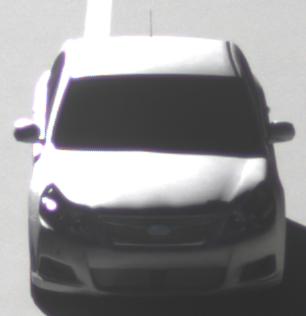
Make: Subaru
Model: Legacy 2.0R
Detailed model: Legacy (IV) Limousine
Model produced from: 2007/09
Model produced until: 2008/10
Doors: 4
Color: white
Road condition: dry road
Daytime: morning or afternoon
Contrast: high contrast